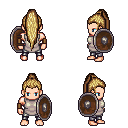
a pixel art fantasy rpg character, male body template, human, light skin, white tunic, metal pants, blonde extra-long topknot hairstyle, leather bracers, shield, four views (front, back, left, right), 2x2 character sprite sheet, small pixel art, hard edges, no anti-aliasing